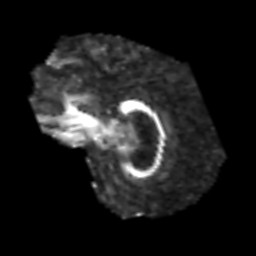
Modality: FA
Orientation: sagittal
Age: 56
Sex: male
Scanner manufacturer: siemens
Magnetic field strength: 3 T
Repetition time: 5.6 s
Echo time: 0.082 s